Field crop: tomato
Growth stage: 1
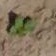
Species: solanum